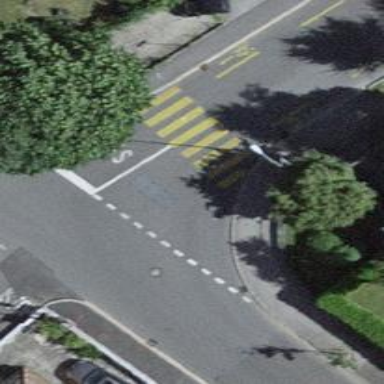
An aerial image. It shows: Asphalt residential road with designated cycle lane.